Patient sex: F
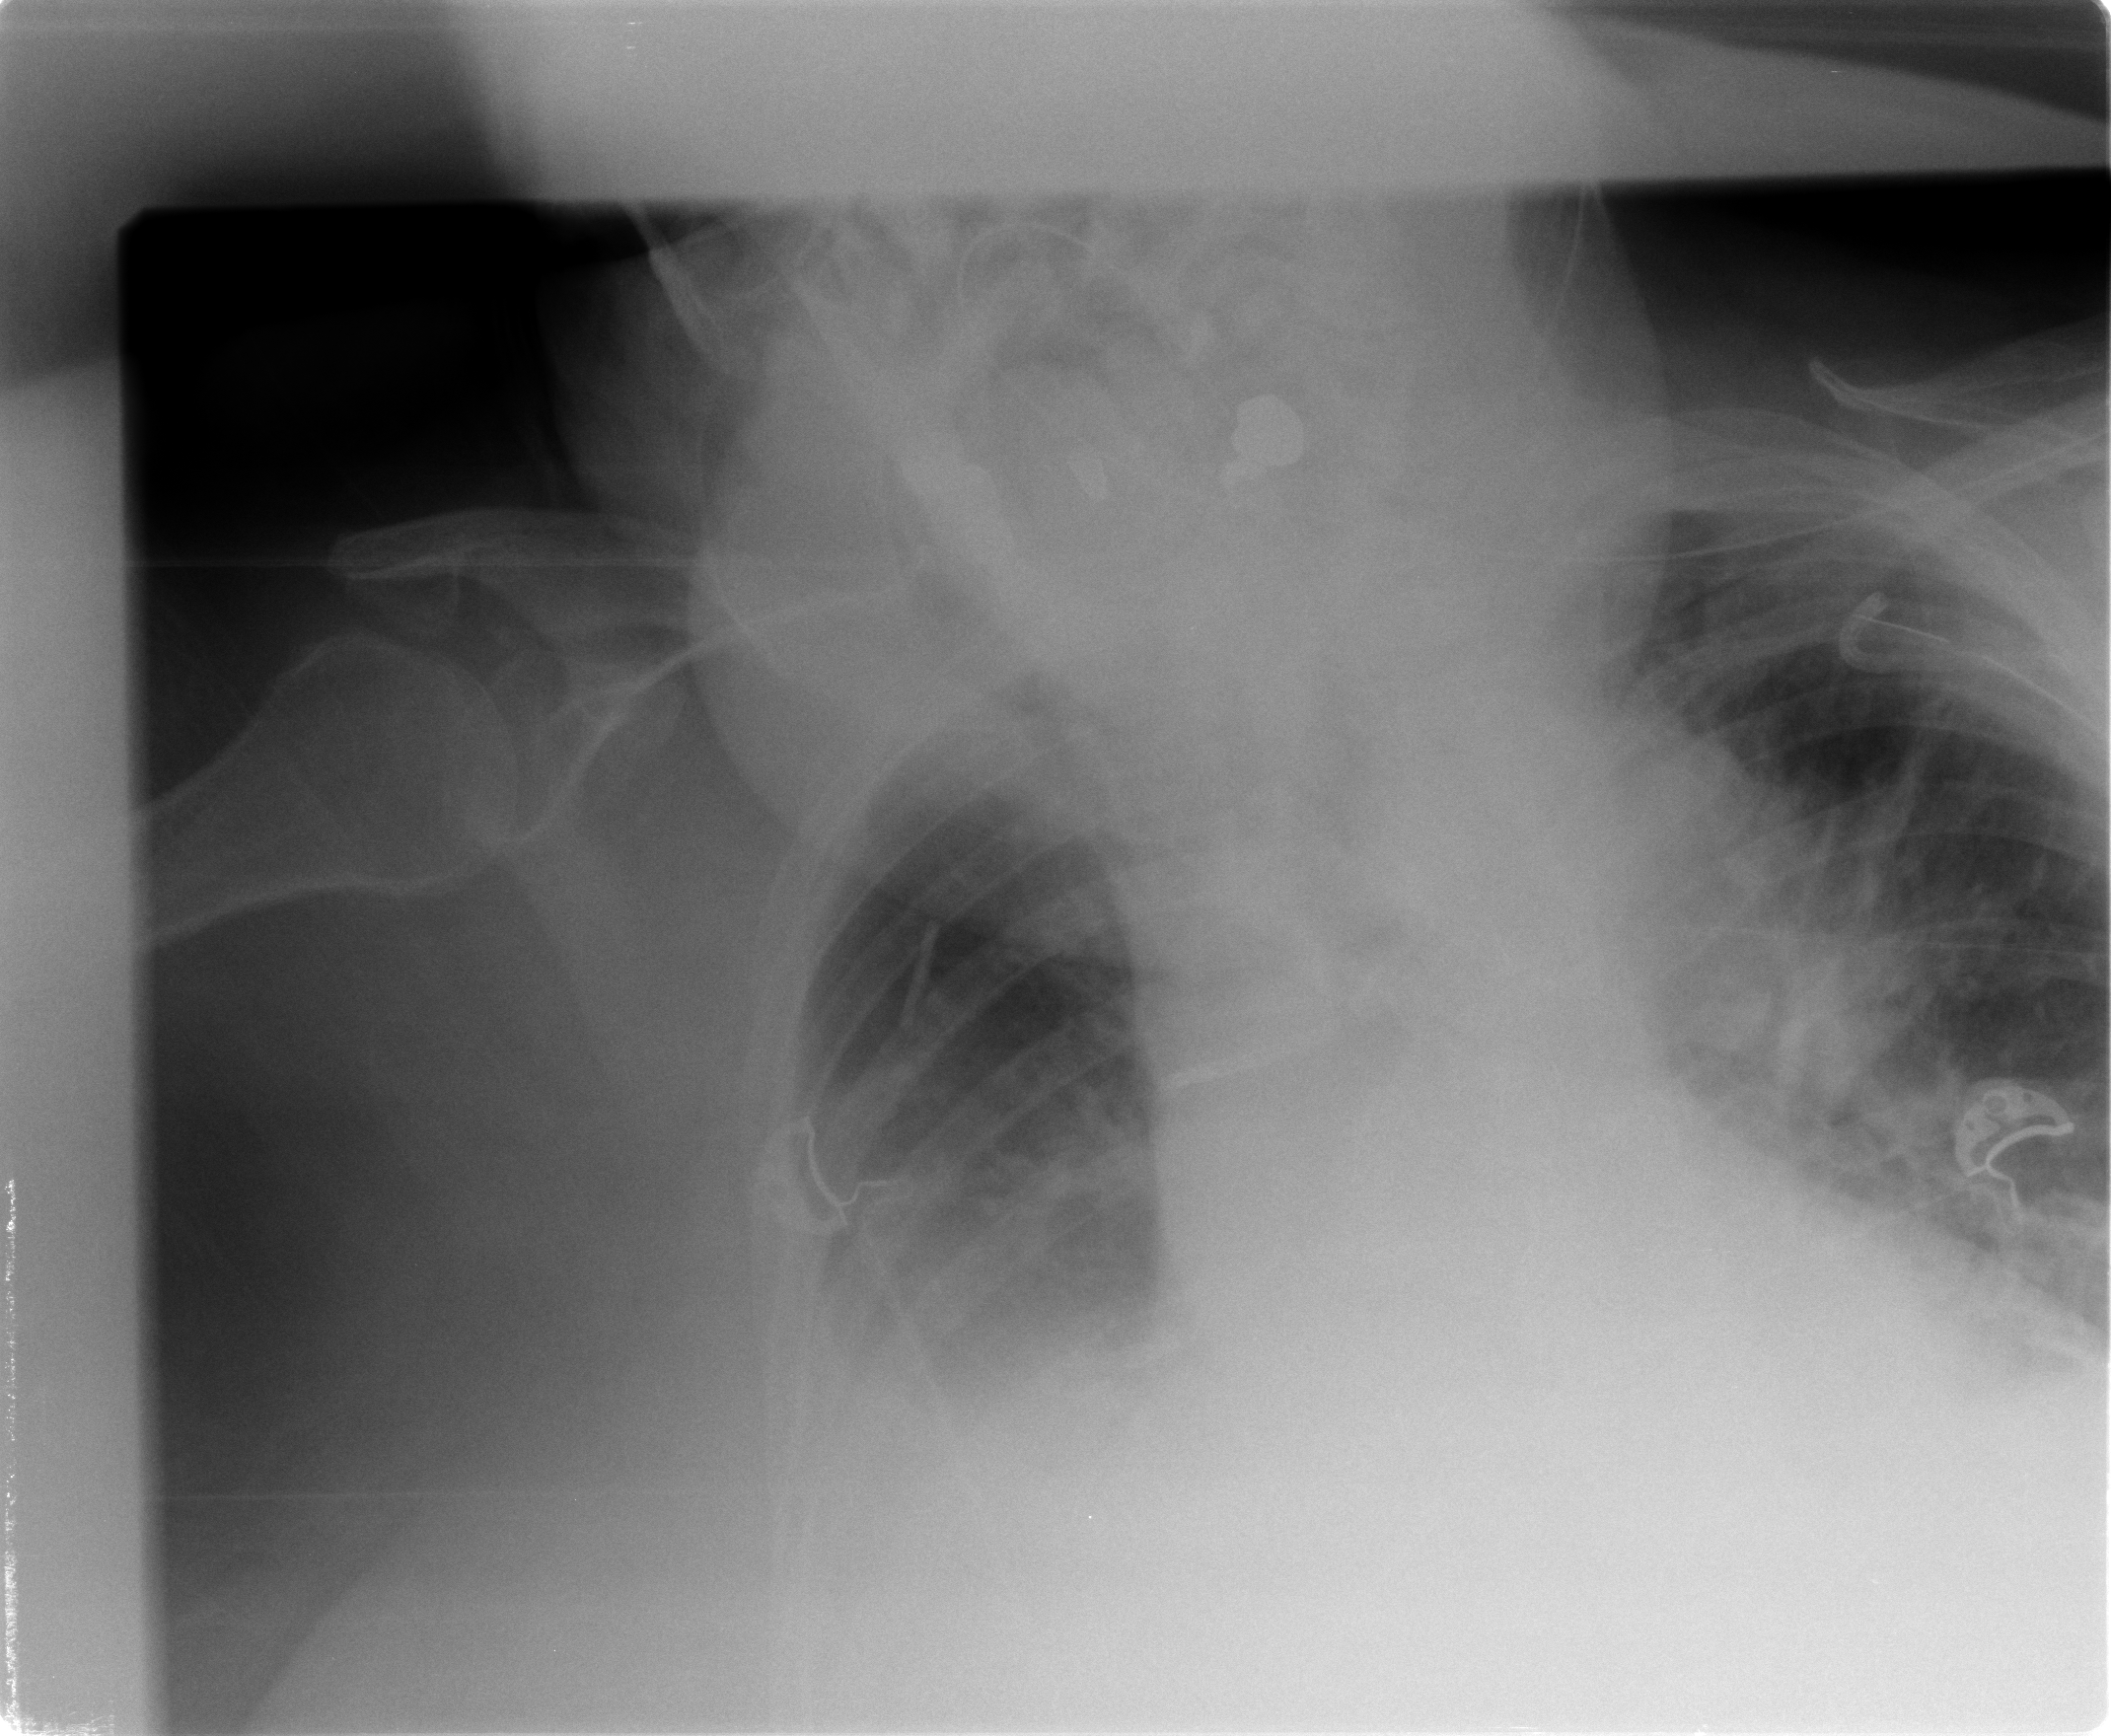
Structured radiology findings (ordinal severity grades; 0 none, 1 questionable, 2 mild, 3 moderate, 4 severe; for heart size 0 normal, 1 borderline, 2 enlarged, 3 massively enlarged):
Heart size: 2
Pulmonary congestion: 2
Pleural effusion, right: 2
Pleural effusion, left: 1
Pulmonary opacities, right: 1
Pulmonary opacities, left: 2
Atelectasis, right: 2
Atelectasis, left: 2